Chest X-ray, AP view. Patient: 47 years old, sex M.
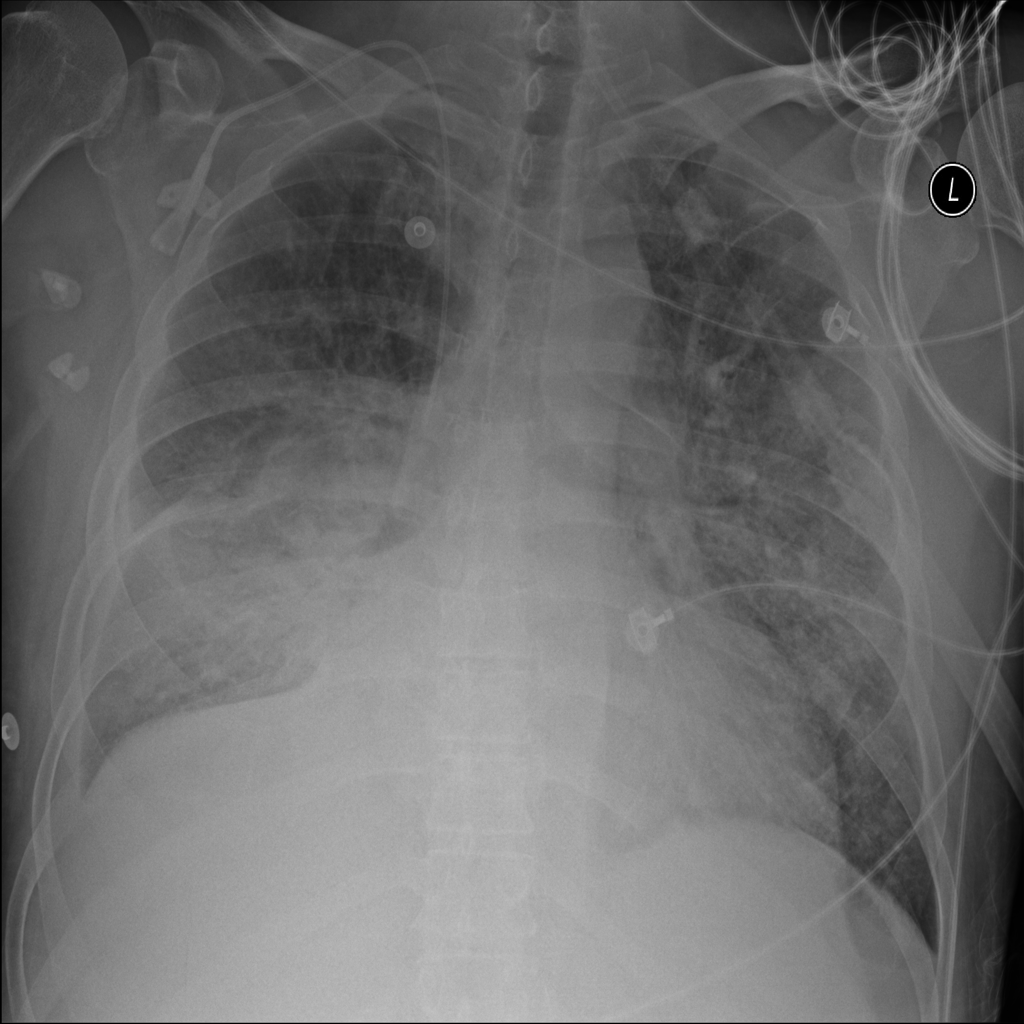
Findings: Effusion, Infiltration